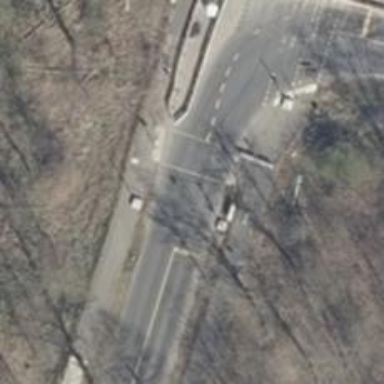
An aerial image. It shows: Road with traffic signals.